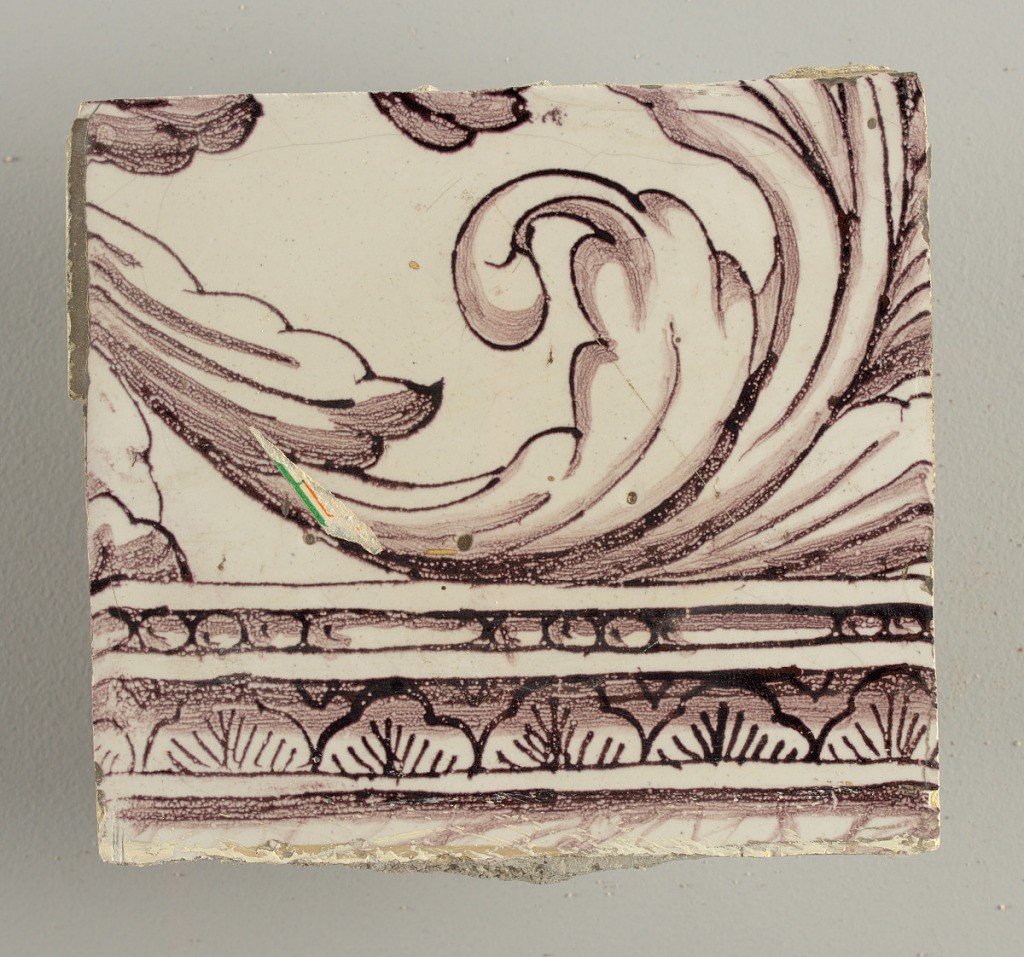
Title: Wall facing
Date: ca. 1725
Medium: Tin-glazed earthenware, underglaze
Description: Horizontal rectangle.  Thirty-seven tiles wide and twenty-one high with opening for door or window nineteen and one-half tiles high and twelve wide.  To left and right of opening, centered canopy above. Left, woman representing Hope, right, a sculputure urn.  Centered above opening, a mascaron.  Arabesque design of foliage.